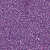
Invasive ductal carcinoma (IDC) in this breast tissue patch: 1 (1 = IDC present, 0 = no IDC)